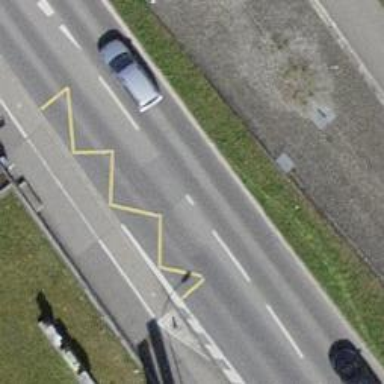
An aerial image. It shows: Bus stop with stop position for public transport.